Question: I am trying to count the number of "days in stock" for each product in the inventory. As a source of data, I have a dedicated Calendar table and a Stock Movement table containing records only for the days when movement actually occurred (not every day). There is a relationship between the tables.
With the code below I attempted to make a "left join" alternative in DAX and count the rows after. The result is meaningless.
I need to get the number of days where 'QTY > 0' from the beginning of the year including days with no movement. A "Calculate" is included for transferring the row context (Model, Branch,...) to the measure.
'''
days in stock =
VAR StockPerDay =
ADDCOLUMNS (
'Calendar';
"DailyQty"; CALCULATE (
SUM ( StockMovement[qty] );
StockMovement[Date] <= EARLIER ( 'Calendar'[Date] )
)
)
RETURN
COUNTROWS ( FILTER ( StockPerDay; [DailyQty] > 0 ) )
'''
The data in Stock Movement table looks like the following:

I am new to DAX so any help will be much appreciated.
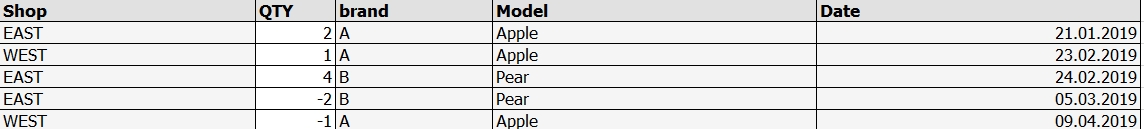
Answer: I came up with a solution which hopefully works for me. Huge thanks to @Alexis Olson for editing my messy code, it made me take a fresh look.
'''
DaysInStock :=
VAR StockPerDay =
CALCULATETABLE (
ADDCOLUMNS (
'Calendar';
"DailyQty"; SUMX (
FILTER ( StockMovement; StockMovement[Date] <= 'Calendar'[Date] );
StockMovement[QTY]
)
);
'Calendar'[Date]
<= TODAY () - 1
)
VAR NoOfDays =
COUNTROWS ( FILTER ( StockPerDay; [DailyQty] > 0 ) )
VAR DateLimit =
DATE ( YEAR ( TODAY () ); 1; 15 )
RETURN
IF (
NoOfDays >= DATEDIFF ( DateLimit; TODAY (); DAY );
TODAY () - DateLimit;
NoOfDays
)
'''
In case there is a way to optimize the above, please share your thoughts.